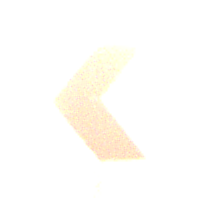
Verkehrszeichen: RichtungstafelnInKurvenKleinRechts
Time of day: SunriseSunset
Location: Outdoor (Nature)
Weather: PartlyCloudy
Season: NotSpecified
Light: Natural